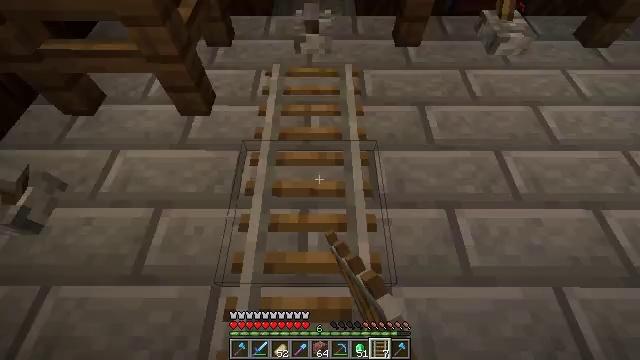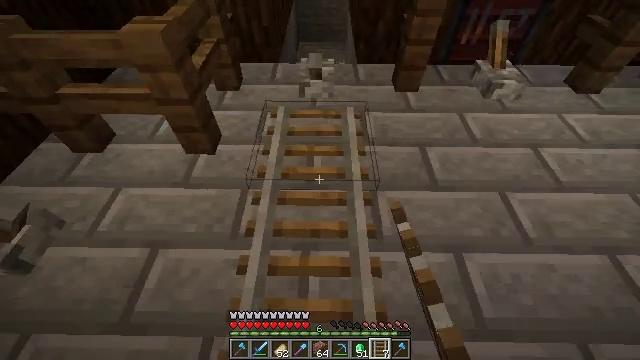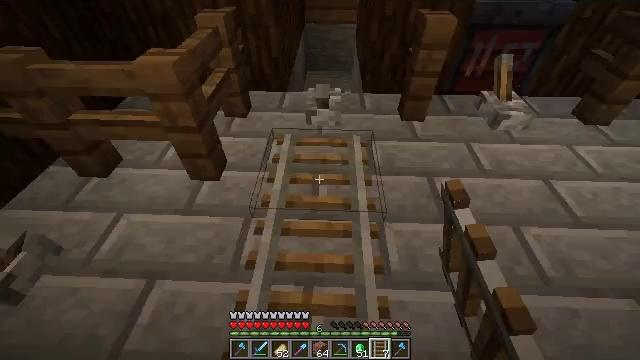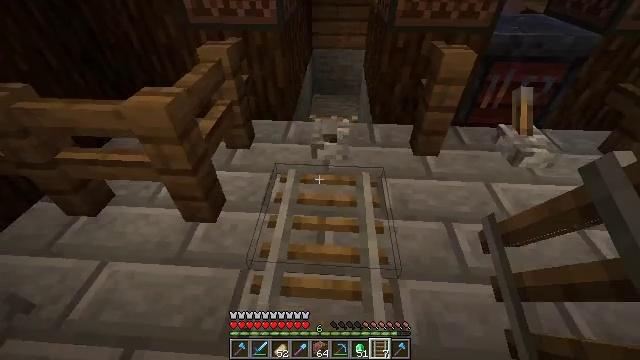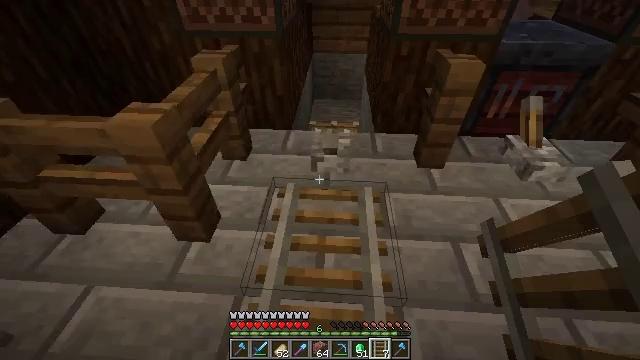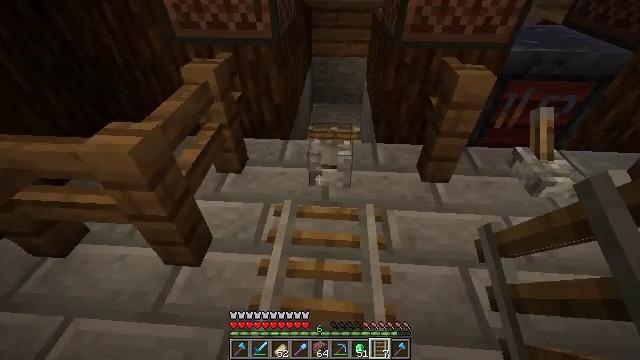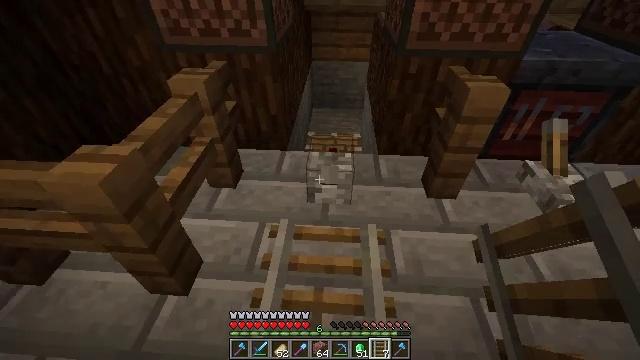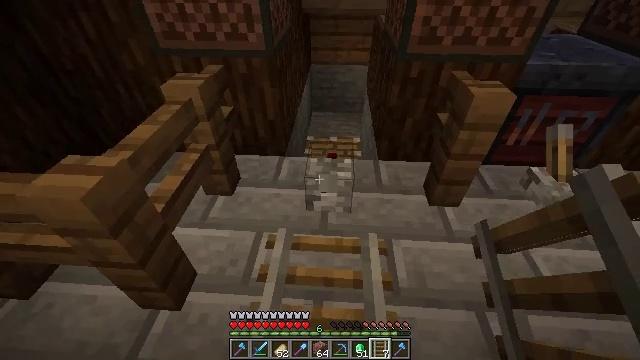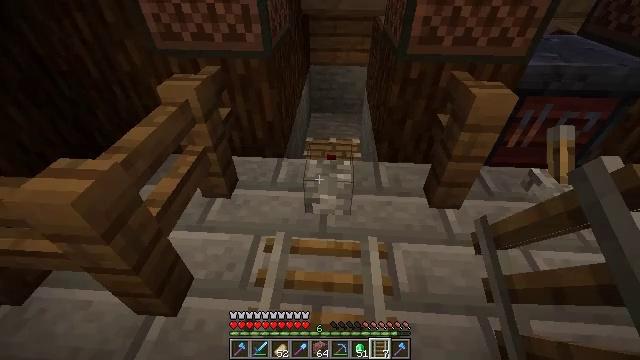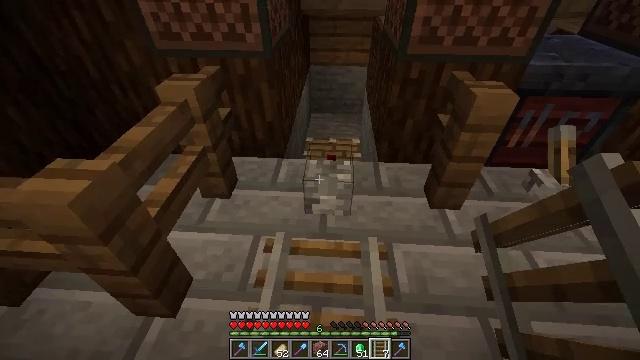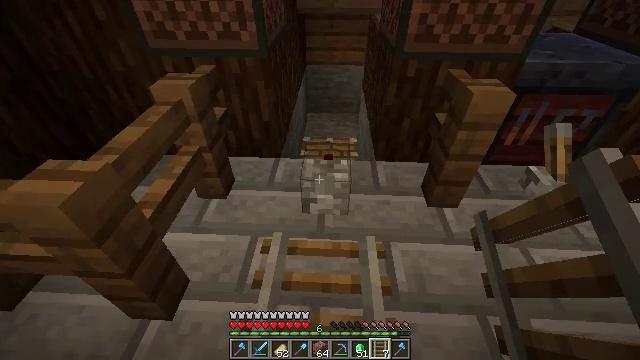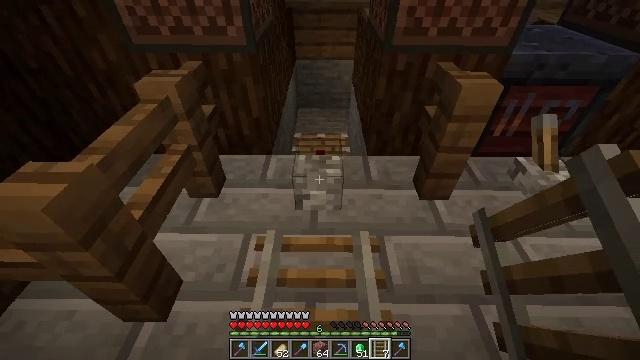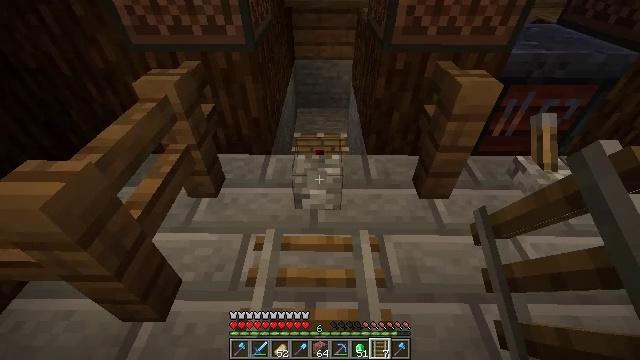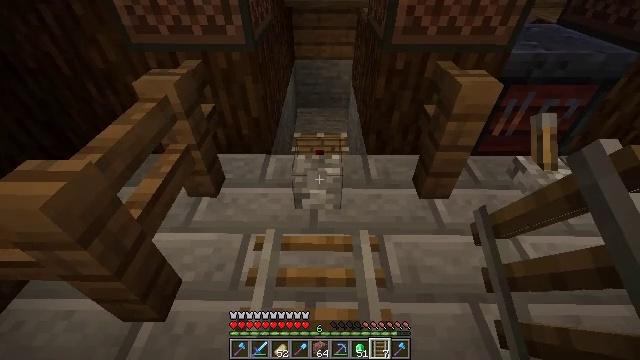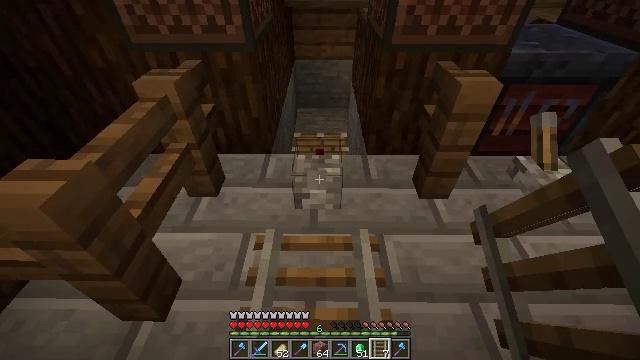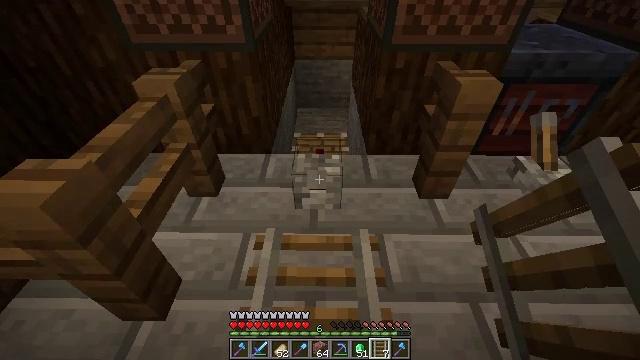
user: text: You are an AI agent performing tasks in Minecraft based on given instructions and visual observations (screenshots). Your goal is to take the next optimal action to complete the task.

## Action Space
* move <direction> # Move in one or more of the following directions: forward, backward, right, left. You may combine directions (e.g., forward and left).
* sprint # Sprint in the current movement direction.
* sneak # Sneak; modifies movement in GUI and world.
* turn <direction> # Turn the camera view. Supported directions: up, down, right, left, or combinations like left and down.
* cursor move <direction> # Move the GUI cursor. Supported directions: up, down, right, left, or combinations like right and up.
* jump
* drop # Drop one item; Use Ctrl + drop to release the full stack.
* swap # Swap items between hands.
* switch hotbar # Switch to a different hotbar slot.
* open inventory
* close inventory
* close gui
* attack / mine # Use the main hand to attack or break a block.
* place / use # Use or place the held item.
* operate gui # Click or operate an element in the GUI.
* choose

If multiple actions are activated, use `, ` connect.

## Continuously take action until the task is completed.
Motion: motion action
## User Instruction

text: Mine block lever.
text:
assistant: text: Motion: move forward, turn up
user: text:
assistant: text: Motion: move forward, turn left and up
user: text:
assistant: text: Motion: move forward, turn left and up
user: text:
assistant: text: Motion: move forward
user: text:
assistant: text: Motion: move forward
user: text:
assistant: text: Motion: no_op
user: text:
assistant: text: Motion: no_op
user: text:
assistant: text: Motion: no_op
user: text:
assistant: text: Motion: no_op
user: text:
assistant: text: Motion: no_op
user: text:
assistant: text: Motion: turn right
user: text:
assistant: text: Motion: no_op
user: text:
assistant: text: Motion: no_op
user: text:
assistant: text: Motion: no_op
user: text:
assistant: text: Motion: no_op
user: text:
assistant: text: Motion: no_op
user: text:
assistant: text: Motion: no_op
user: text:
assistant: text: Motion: no_op
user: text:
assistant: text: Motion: no_op
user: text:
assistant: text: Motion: no_op
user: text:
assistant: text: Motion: no_op
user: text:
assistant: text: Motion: no_op
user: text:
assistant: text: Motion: no_op
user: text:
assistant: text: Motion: no_op
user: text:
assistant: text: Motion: no_op
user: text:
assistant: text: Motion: no_op
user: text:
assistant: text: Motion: no_op
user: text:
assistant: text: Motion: no_op
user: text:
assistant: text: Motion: no_op
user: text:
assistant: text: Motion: no_op